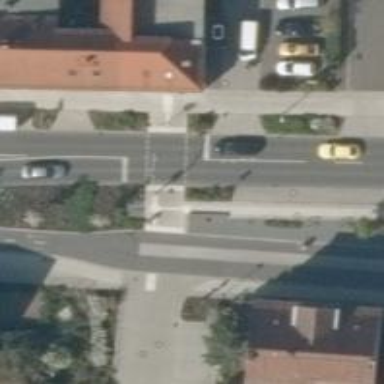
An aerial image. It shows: Secondary road with asphalt surface. Both sides have sidewalks. There is parallel lay-by parking on the left and tracks for cycling on both sides.